Interaction volume radius: 5 \u00c5
Interaction volume height: 30 \u00c5
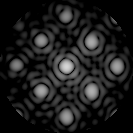
Disorder parameter: 0.1307